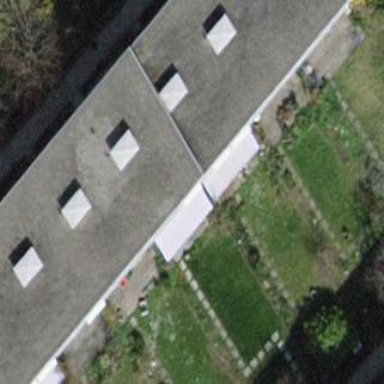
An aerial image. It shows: Terrace building with flat roof.